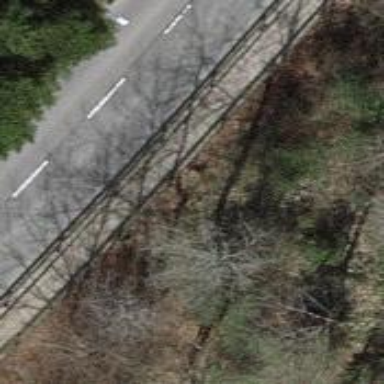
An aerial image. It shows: Footway.